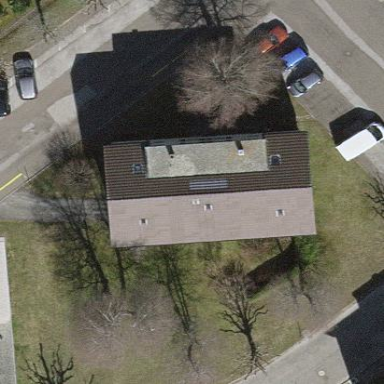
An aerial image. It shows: Gabled roof adorns the apartments building.